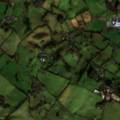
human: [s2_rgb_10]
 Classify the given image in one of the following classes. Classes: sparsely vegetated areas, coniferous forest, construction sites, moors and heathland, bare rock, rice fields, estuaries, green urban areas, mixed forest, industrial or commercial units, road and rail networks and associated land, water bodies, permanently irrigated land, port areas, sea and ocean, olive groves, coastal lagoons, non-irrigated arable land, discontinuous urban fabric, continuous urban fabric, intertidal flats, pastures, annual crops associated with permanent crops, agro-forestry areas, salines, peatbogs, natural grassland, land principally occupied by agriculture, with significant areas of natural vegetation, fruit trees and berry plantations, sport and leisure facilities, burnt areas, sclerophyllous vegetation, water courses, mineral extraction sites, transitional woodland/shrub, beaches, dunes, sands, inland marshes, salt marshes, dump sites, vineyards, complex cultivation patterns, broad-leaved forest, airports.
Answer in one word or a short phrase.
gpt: pastures, land principally occupied by agriculture, with significant areas of natural vegetation